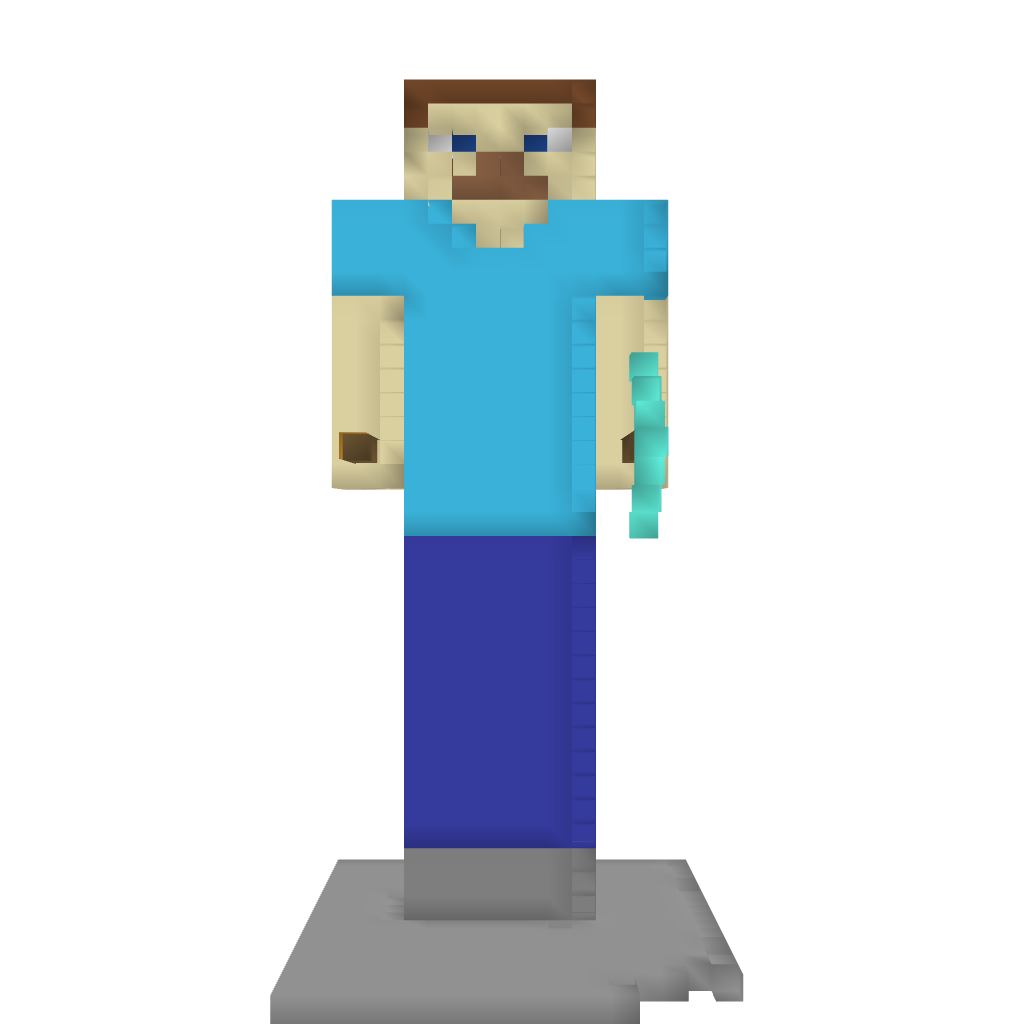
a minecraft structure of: Giant Steve